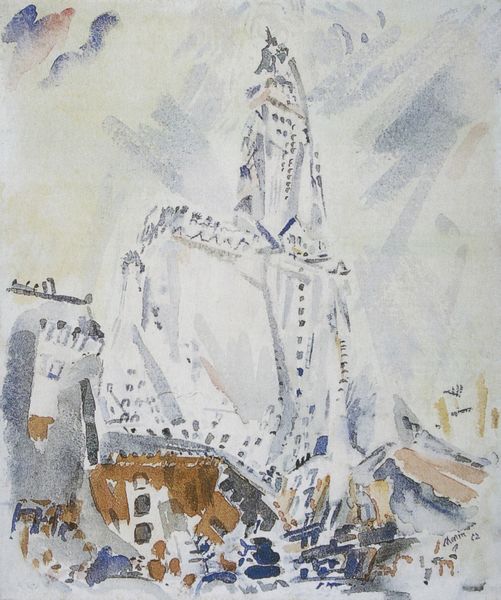
Titel: Woolworth Building
Künstler: John Marin
Standort: Washington, D.C.
Institution: The National Gallery of Art
Schlagwörter: berg, blau, felsen, himmel, wasser, weiß, wolken, aquarell, gelb, grün, kirchturm, menschen, stadt, braun, fenster, grau, hell, orange, skizze, straße, zeichnung, gebäude, haus, rot, schnee, beige, architektur, signatur, häuser, kirche, anhöhe, turm, hellblau, schnell, ansicht, abstrakt, berge, modern, dorf, linien, winter, wild, striche, tusche, burg, linie, tupfen, wässrig, entwurf, kunst, pinselstrich, kathedrale, flecken, verwischt, pinselstriche, dicht, babel, bauen, unruhig, häsuer, luftig, gewimmel, wolkenkratzer, leitern, linen, zusammenbruch, crash, chicago